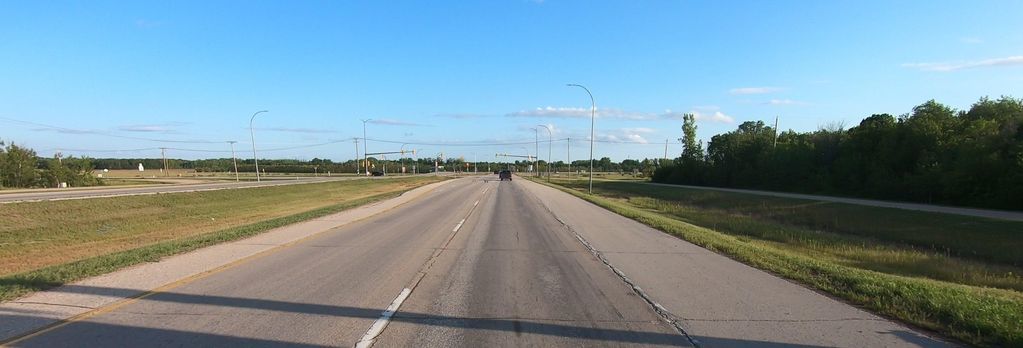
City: winnipeg